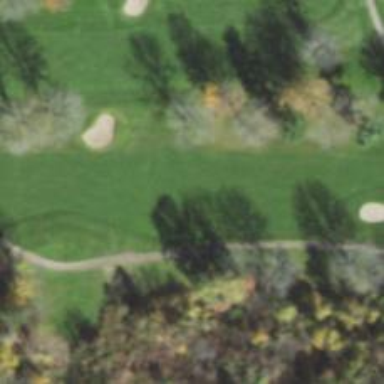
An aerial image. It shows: View of golf hole.